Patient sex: F
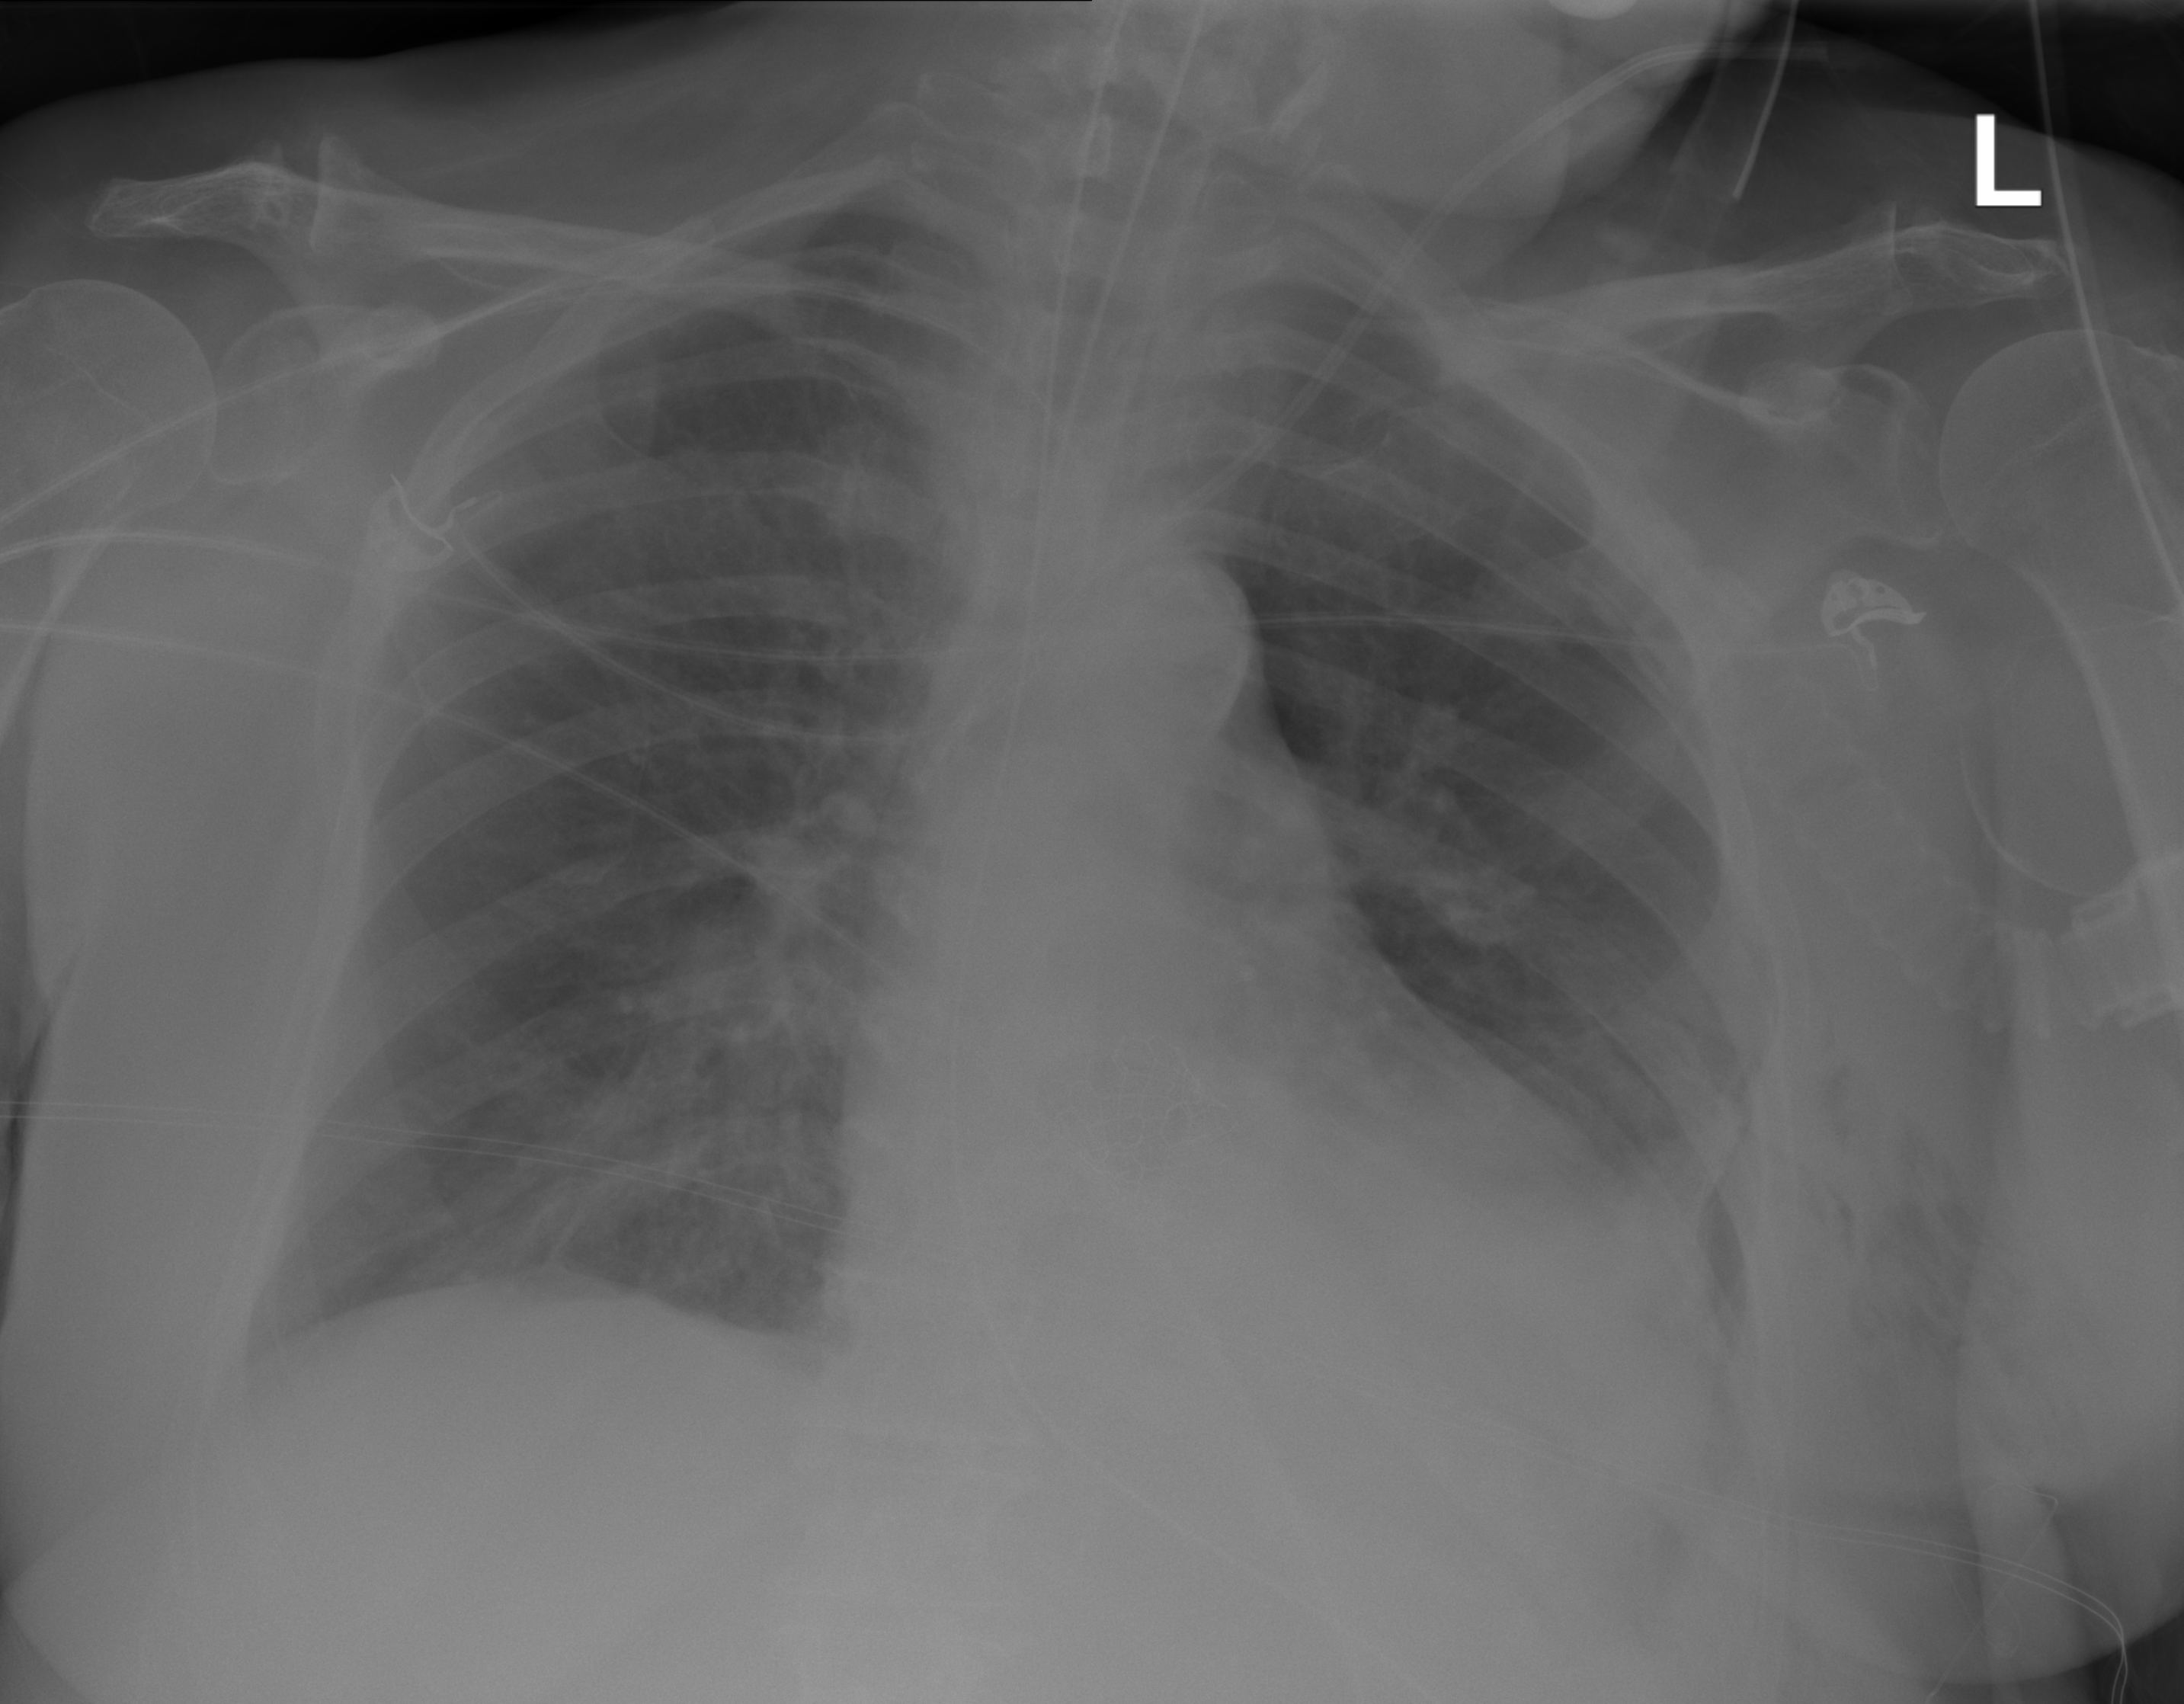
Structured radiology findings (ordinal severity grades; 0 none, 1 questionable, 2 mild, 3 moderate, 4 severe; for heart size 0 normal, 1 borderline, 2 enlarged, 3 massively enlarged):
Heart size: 2
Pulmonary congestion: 0
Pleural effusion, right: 0
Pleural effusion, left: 1
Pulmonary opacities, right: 0
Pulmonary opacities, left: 0
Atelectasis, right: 1
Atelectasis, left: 1